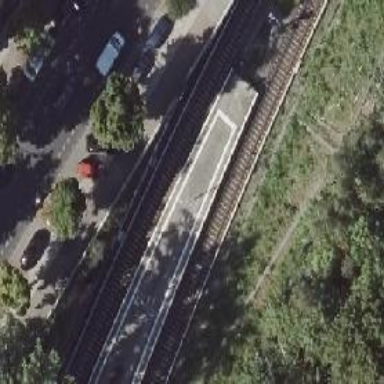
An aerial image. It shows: Railway signal.